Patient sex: F
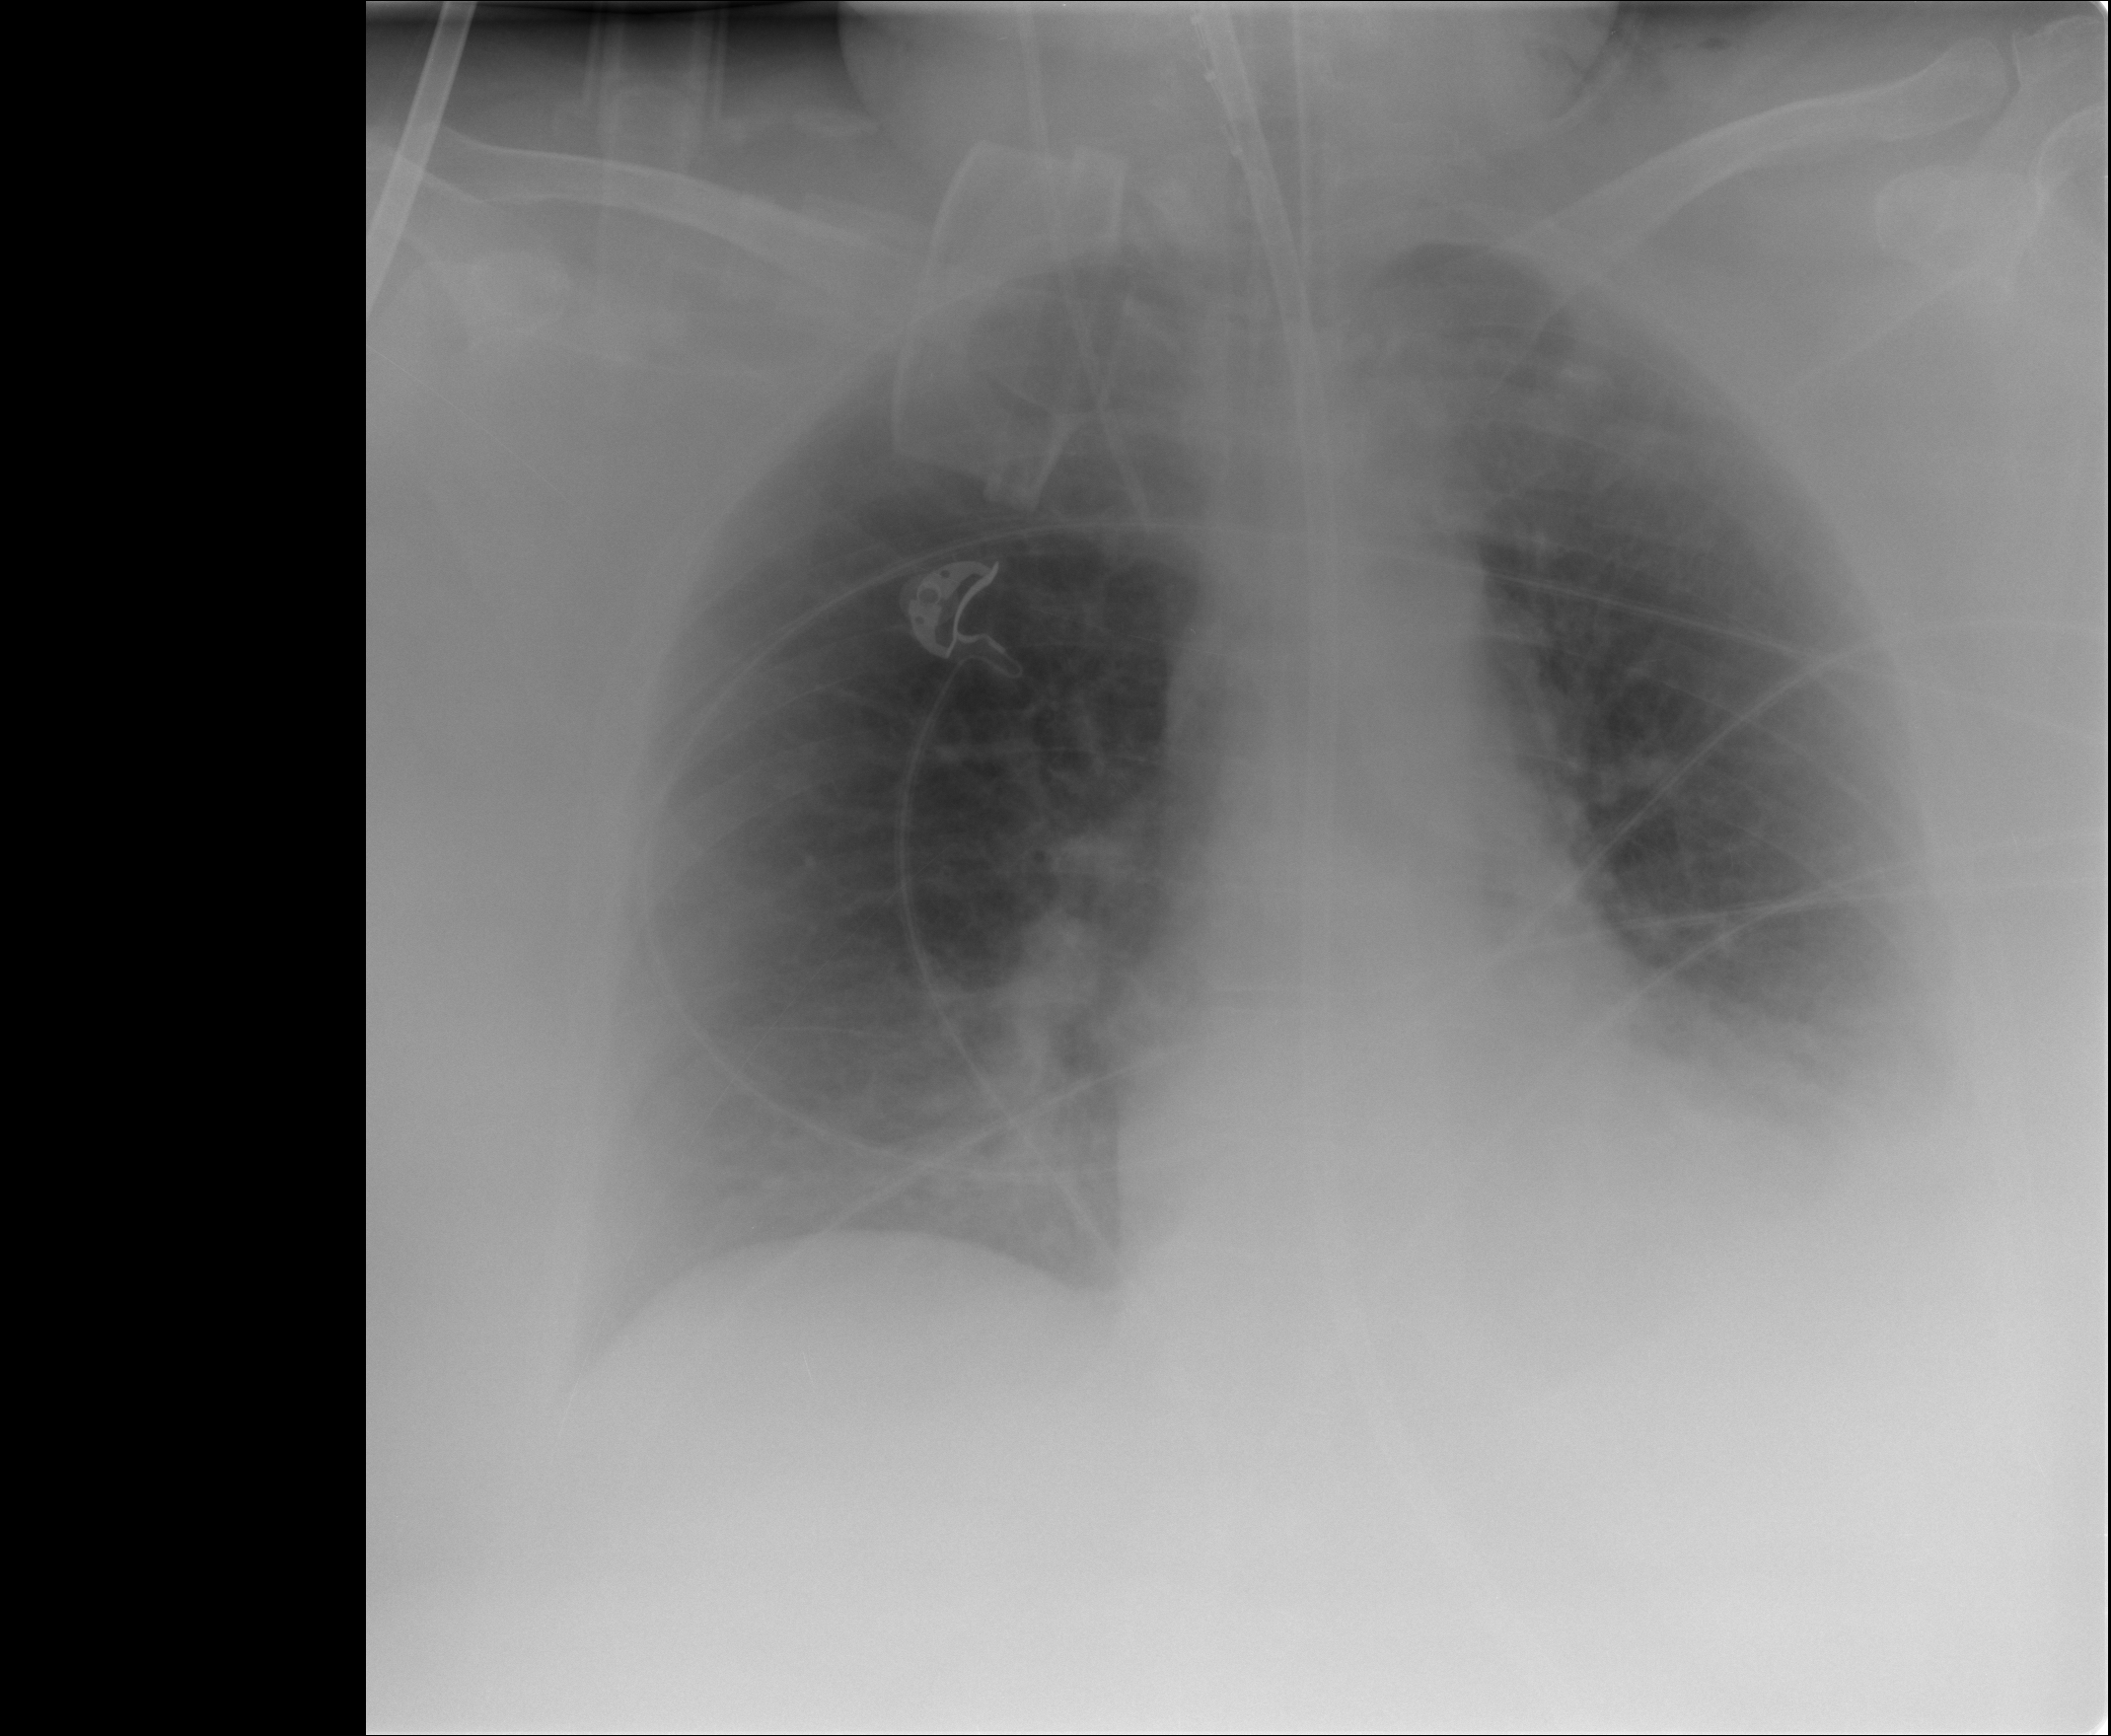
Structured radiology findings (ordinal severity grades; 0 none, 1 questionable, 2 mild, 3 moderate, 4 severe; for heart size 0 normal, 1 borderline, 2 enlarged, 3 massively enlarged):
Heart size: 2
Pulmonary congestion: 2
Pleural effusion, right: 1
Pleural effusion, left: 2
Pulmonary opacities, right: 0
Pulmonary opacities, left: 0
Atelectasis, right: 2
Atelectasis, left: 2